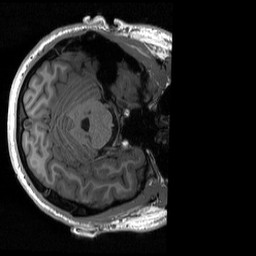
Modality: T1w
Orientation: axial
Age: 20
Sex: male
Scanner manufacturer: siemens
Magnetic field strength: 3 T
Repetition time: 2.3 s
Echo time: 0.00298 s